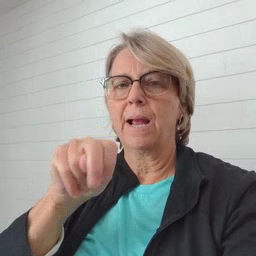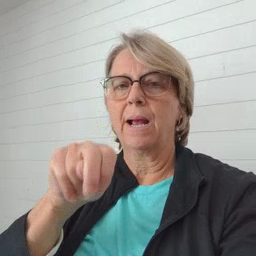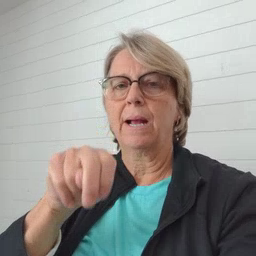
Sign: pen